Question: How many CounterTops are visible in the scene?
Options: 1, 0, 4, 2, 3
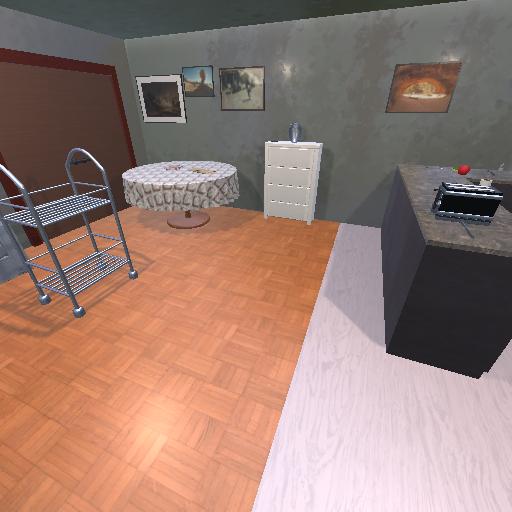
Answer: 1